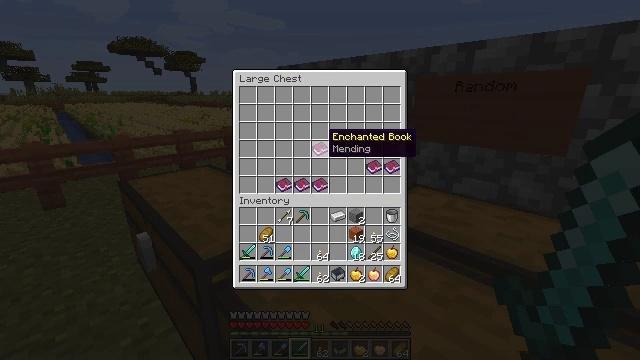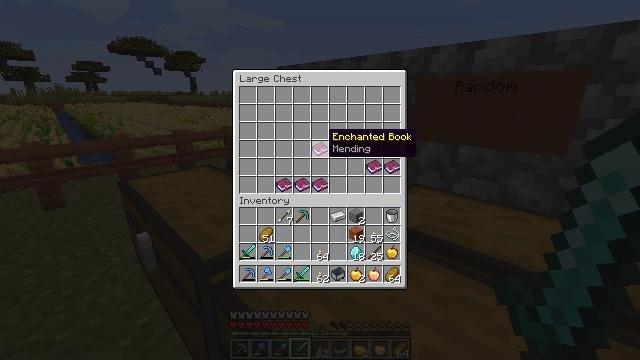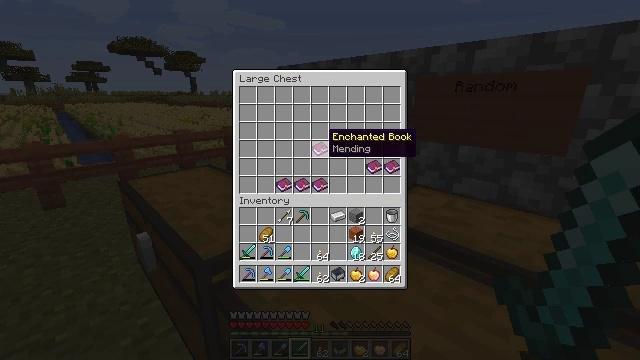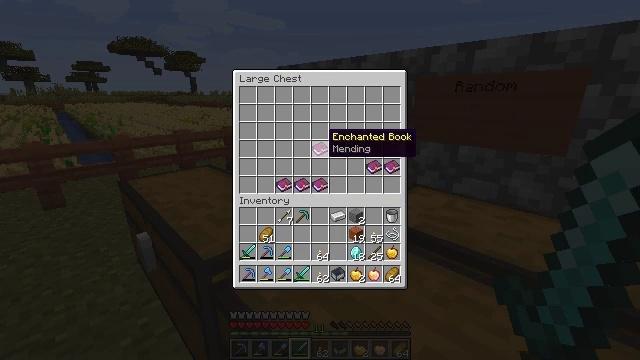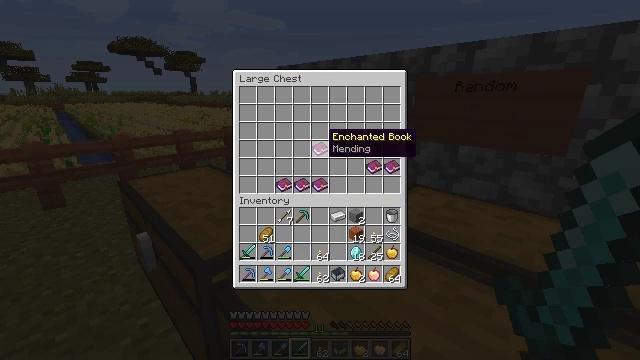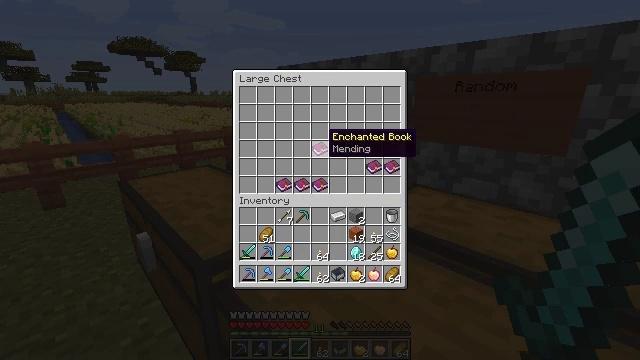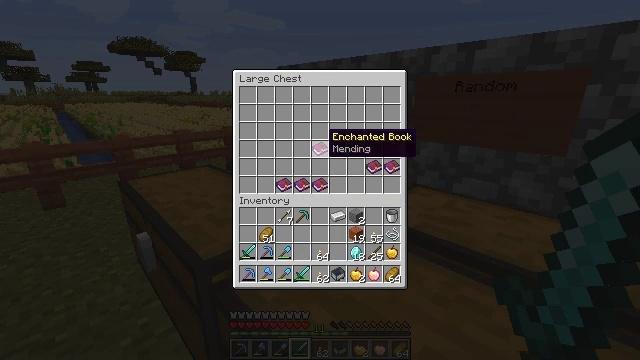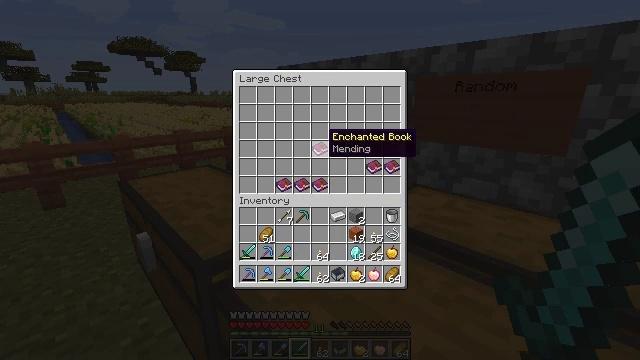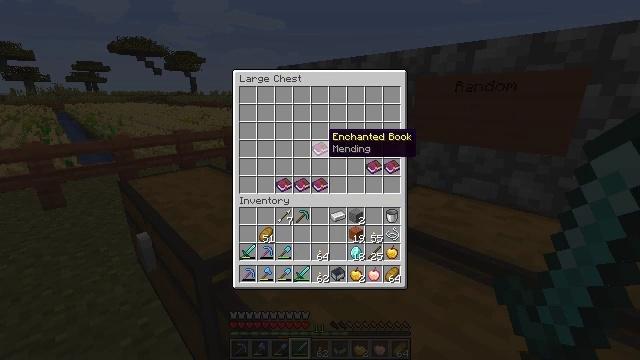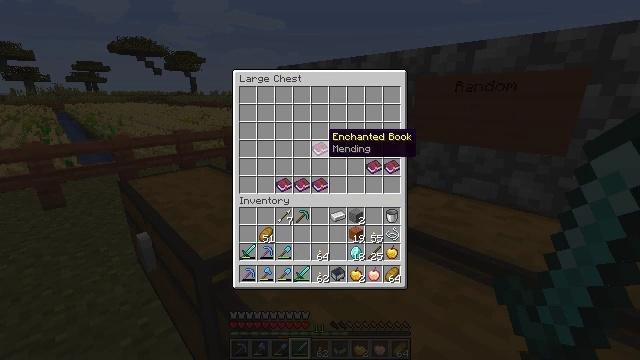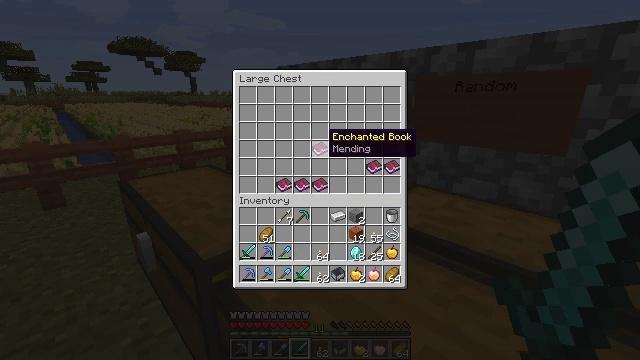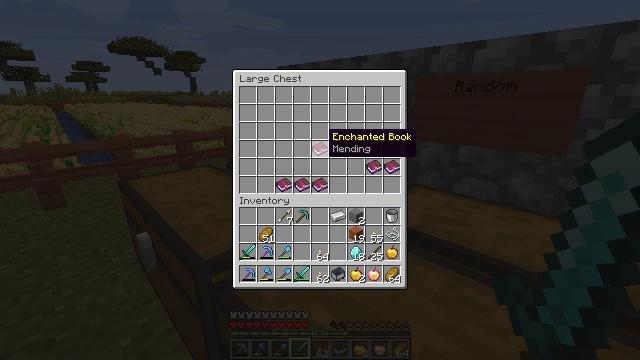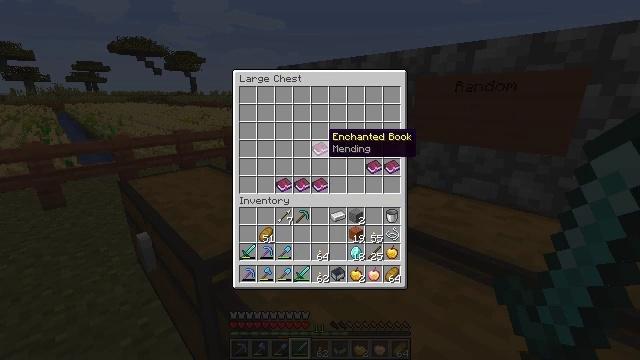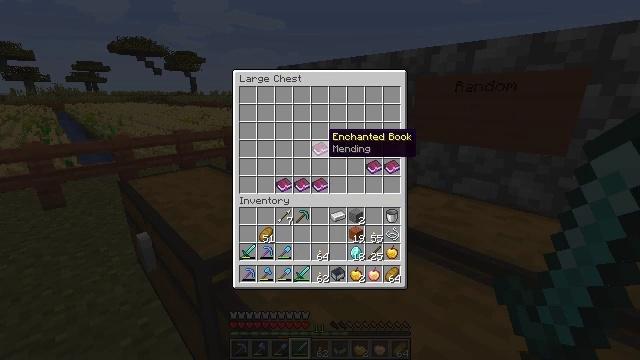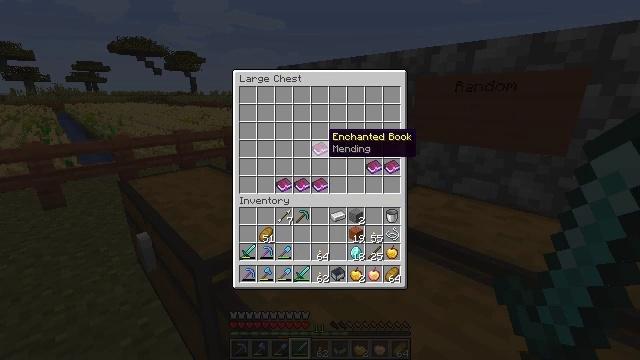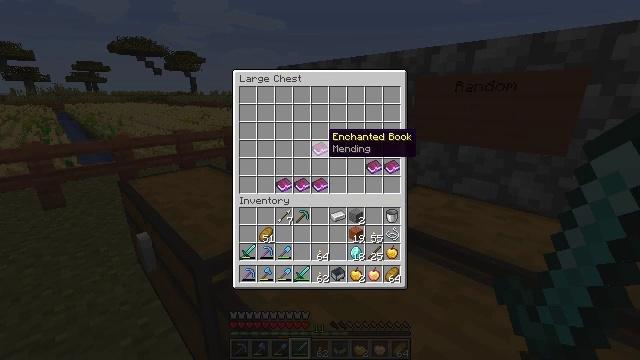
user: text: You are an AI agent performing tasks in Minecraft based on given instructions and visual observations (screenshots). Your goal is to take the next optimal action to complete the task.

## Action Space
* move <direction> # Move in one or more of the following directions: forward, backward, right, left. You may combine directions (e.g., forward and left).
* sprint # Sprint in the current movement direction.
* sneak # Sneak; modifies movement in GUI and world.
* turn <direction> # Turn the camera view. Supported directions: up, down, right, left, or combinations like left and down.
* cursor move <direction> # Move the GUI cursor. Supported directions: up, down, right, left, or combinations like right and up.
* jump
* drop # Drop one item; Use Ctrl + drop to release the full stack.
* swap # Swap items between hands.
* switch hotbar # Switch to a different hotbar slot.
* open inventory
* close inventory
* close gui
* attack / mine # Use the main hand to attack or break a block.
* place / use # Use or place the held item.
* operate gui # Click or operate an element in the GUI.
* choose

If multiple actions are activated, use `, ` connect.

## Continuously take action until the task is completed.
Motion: motion action
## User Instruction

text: Remove a stone from the inventory.
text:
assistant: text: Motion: no_op
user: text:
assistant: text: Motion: no_op
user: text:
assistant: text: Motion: no_op
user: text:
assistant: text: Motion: no_op
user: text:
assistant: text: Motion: no_op
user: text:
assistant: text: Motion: no_op
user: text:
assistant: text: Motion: no_op
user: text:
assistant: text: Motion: no_op
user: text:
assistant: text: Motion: no_op
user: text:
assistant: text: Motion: no_op
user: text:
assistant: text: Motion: no_op
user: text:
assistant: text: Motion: no_op
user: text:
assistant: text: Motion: no_op
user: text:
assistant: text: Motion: no_op
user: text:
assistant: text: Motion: no_op
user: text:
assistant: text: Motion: no_op
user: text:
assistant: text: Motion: no_op
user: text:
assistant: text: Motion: no_op
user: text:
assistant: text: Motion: no_op
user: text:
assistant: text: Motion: no_op
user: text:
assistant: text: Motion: no_op
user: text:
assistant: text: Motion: no_op
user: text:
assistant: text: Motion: no_op
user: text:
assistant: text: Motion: no_op
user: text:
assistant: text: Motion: no_op
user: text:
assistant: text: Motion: no_op
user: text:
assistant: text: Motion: no_op
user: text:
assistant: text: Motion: no_op
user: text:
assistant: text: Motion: no_op
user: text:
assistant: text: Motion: no_op